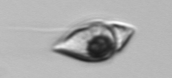
Label: Amphidinium